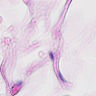
Metastatic tissue present: no